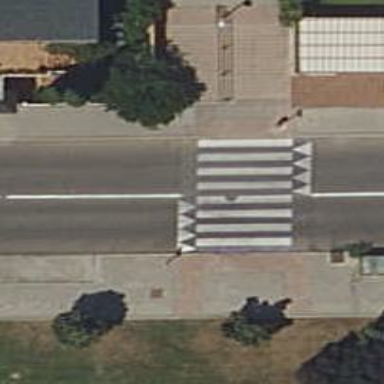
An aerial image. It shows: Uncontrolled crossing on the road with bump for traffic calming.